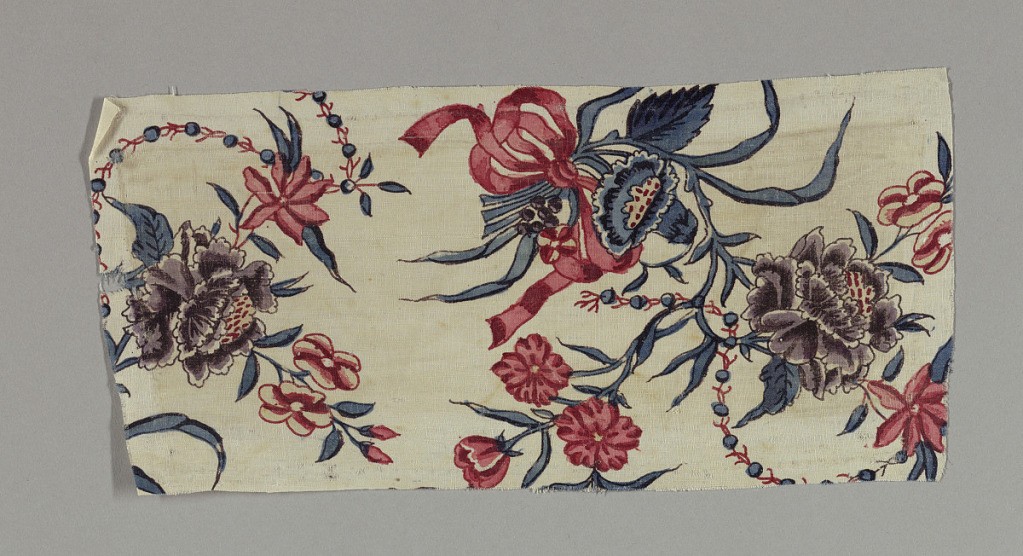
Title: Chintz fragment
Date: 18th century
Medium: cotton Technique: mordants for 2 reds, 2 purples and black applied by pen or brush; madder dyed; blue applied over resist; yellow over blue for green; chintz on plain weave
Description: Ribbon-tied stems of flowers. Design is an Indian adaption of a European woven fabric as part of the motif is a mirror image.